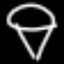
Label: diamond